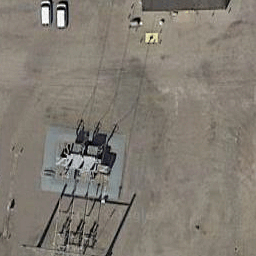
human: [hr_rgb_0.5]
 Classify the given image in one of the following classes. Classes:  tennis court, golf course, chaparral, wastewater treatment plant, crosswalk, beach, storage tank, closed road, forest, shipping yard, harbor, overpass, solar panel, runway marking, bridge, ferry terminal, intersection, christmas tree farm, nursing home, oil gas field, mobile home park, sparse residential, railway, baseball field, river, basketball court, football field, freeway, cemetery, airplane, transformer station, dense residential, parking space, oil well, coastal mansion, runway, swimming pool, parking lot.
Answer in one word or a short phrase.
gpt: transformer station